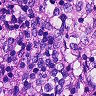
Metastatic tissue present: no